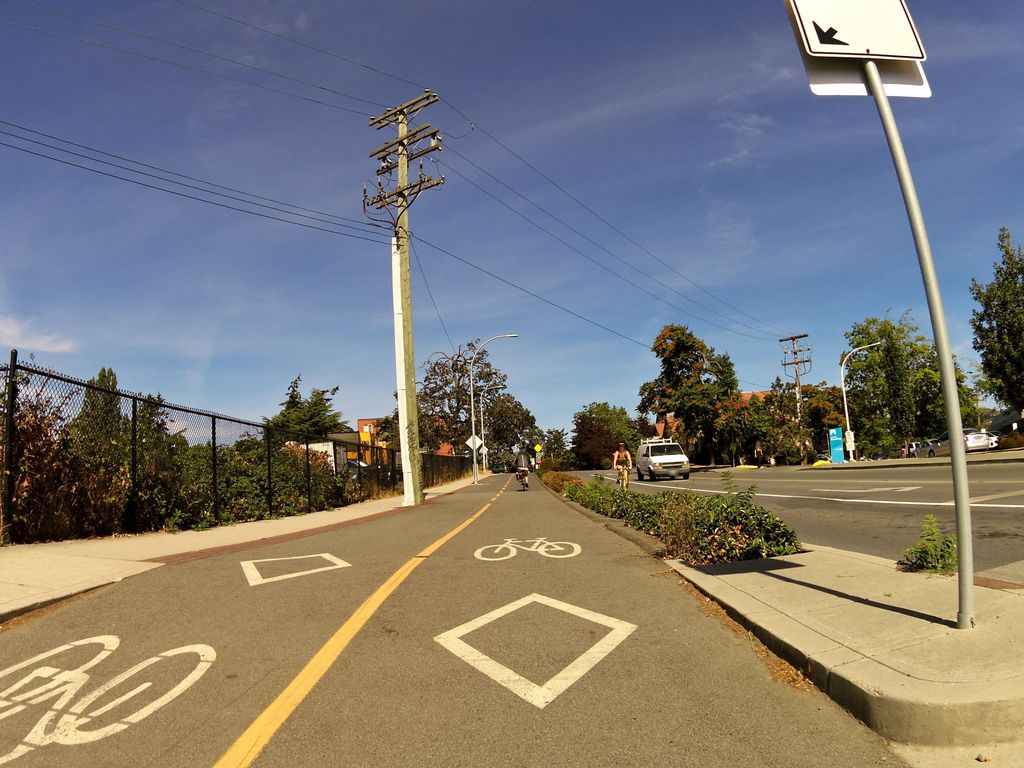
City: victoria